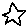
Label: star